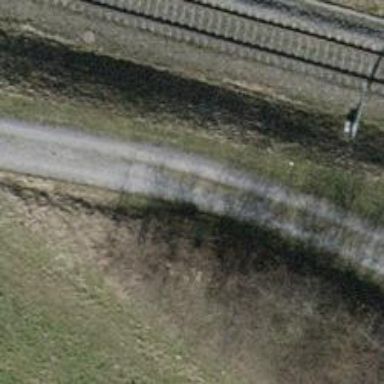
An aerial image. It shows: Gravel track with grade2 tracktype.